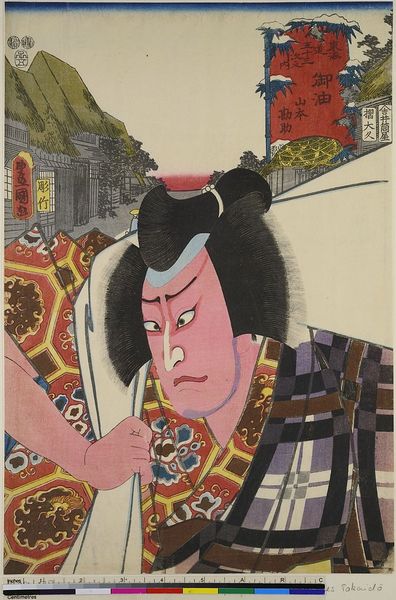
Titel: Goyu: Der Schauspieler Mimasu Daigoro IV als Yamamoto Kansuke, aus der Serie: Die 53 Stationen des Tokaido
Künstler: Utagawa Kunisada
Standort: Hamburg
Institution: Museum für Kunst und Gewerbe Hamburg
Schlagwörter: theater, holzschnitt, druckgraphik, druckgrafik, zeit, schauspieler, farbholzschnitt, schauspielerin, tourismus, reisen, kabuki, edo, reproduktionen, druckerzeugnisse, theateraufführung, ukiyo